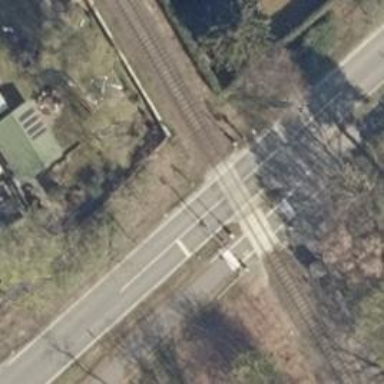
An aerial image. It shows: Railway crossing with full barriers.